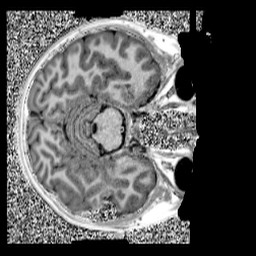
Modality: UNIT1
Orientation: axial
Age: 11
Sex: male
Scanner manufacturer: siemens
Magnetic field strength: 3 T
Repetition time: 4 s
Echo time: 0.00299 s